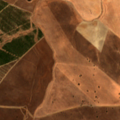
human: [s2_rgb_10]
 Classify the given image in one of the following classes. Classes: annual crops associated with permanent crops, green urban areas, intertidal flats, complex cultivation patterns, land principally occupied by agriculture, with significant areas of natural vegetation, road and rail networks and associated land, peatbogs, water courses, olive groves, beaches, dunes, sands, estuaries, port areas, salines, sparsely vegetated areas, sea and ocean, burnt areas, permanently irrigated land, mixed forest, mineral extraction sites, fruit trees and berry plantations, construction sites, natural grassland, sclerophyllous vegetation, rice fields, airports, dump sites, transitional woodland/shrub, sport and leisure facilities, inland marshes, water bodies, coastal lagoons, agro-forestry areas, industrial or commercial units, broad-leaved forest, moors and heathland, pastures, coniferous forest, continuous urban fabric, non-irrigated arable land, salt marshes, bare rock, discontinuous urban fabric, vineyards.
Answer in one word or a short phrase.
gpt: non-irrigated arable land, agro-forestry areas, coniferous forest, transitional woodland/shrub